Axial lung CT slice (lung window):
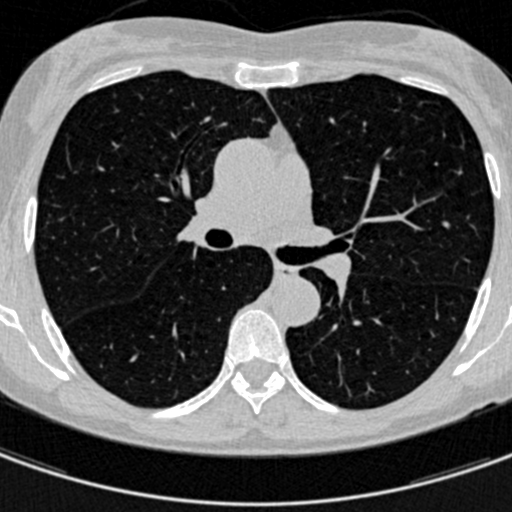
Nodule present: no